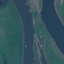
Land use / land cover: River